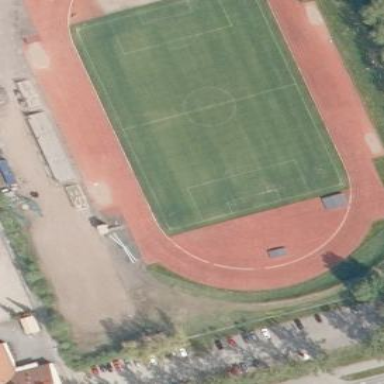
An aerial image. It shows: Athletics pitch designated for leisure land.